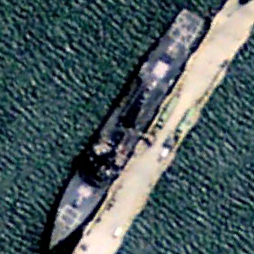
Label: destroyer